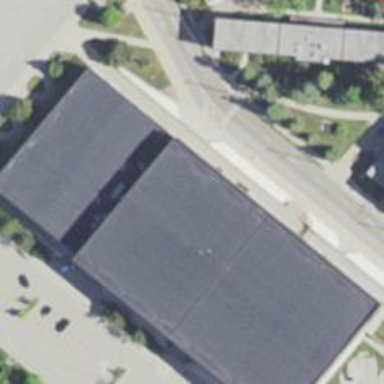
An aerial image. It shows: Sports centre building.